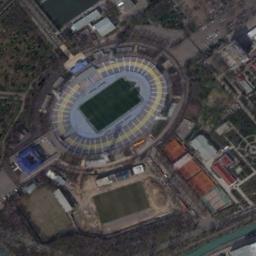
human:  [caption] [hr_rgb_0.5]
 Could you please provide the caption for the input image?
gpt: The roof of this stadium is pure white .

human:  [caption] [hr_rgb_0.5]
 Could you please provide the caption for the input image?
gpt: Many buildings are next to the stadium .

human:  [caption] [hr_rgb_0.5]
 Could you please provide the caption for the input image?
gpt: Oval stadium is built in the middle of the residential area with trees between the buildings .

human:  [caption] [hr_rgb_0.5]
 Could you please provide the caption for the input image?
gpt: The stadium is next to some buildings and trees .

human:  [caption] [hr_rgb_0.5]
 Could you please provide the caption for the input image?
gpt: There are many buildings around the stadium .